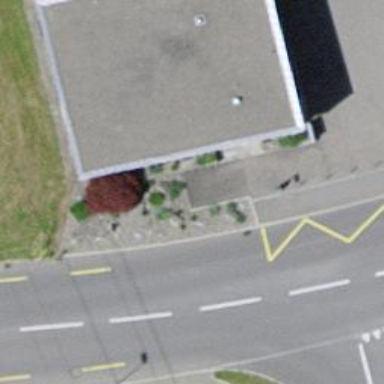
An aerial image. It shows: Post box.